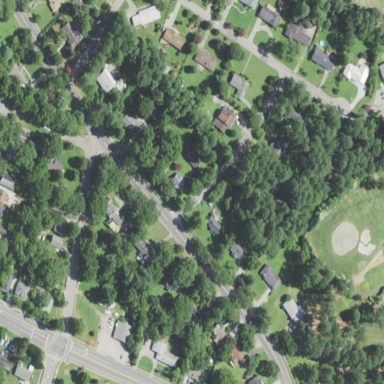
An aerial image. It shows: Residential area within neighborhood.